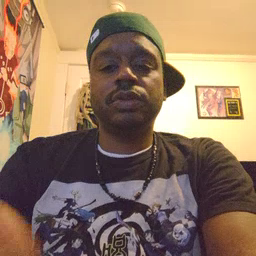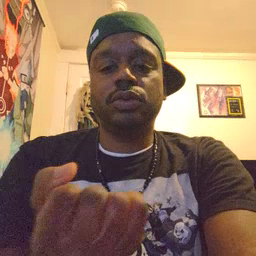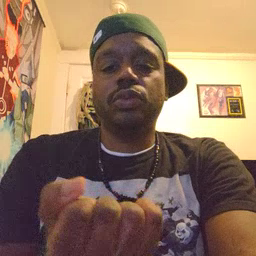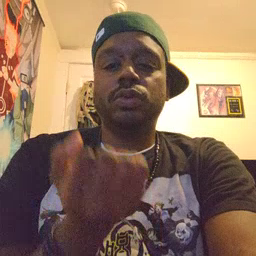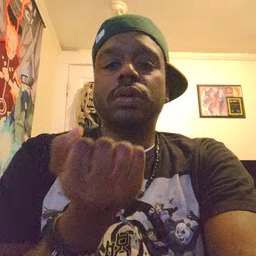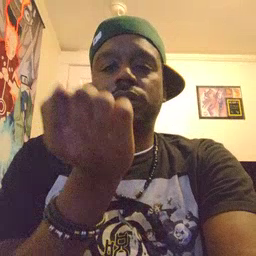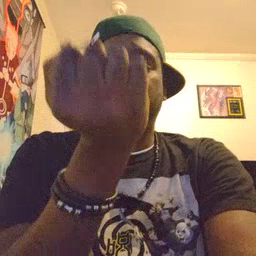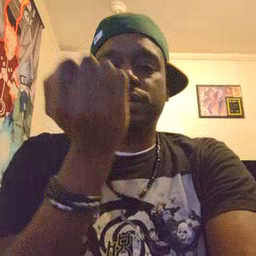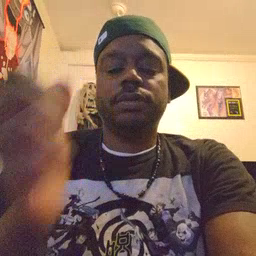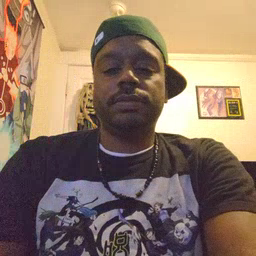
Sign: drawer